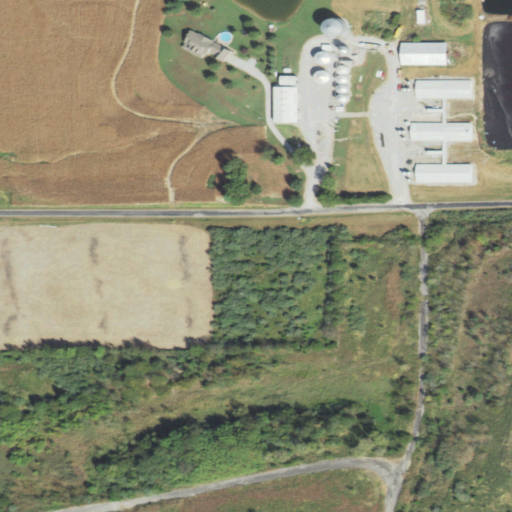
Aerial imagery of ridge(s) in Illinois named Big Ridge containing pasture, cultivated crops, medium intensity development, low intensity development, open water, grassland, high intensity development, and open development